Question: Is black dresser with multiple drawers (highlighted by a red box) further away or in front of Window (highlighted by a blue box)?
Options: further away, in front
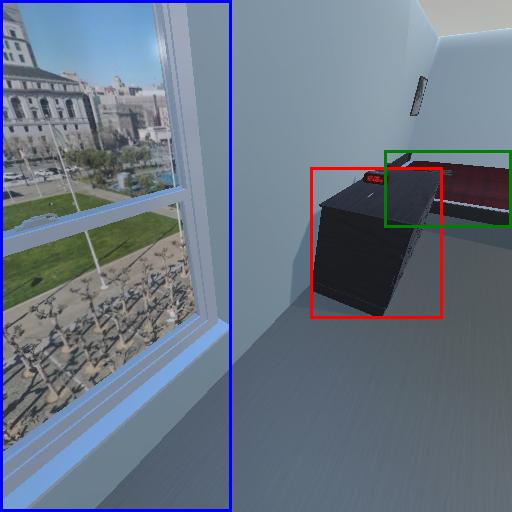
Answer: further away